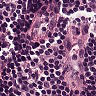
Metastatic tissue present: no